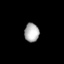
Tissue: lung
Cell type: T cells
Senescence score: 0.1915
Nuclear area (px): 269
Mean DAPI intensity: 175.736